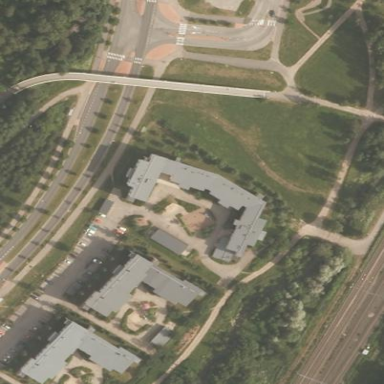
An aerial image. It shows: Residential building with apartments.